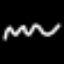
Label: squiggle